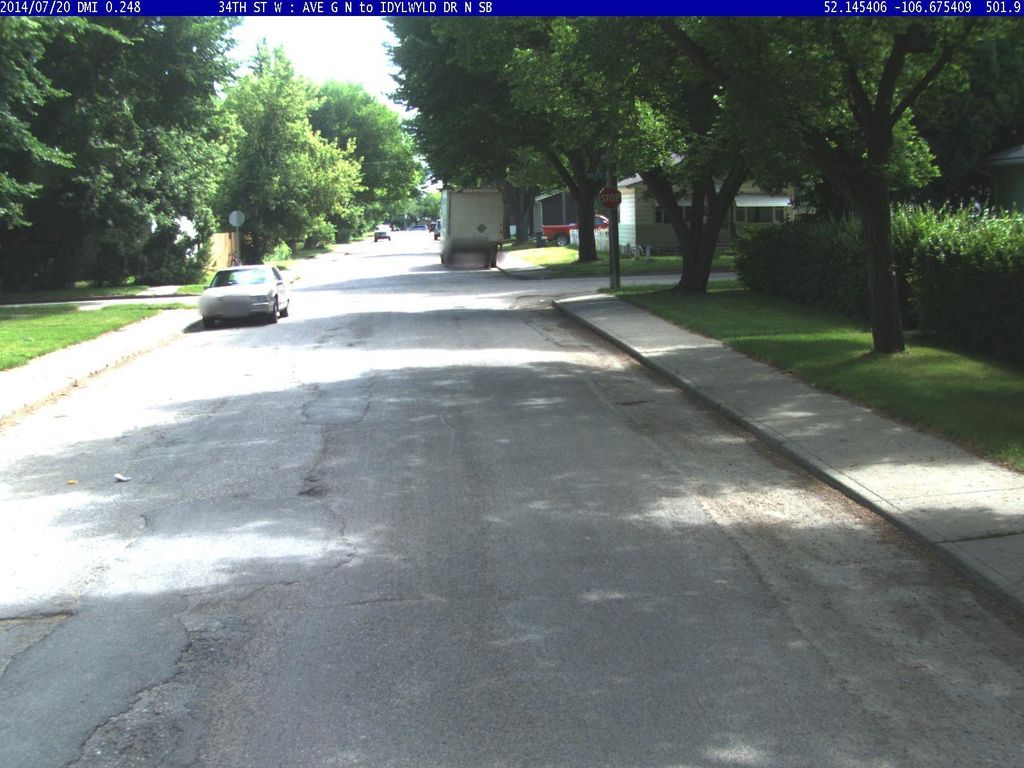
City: saskatoon